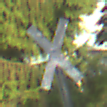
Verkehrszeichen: Andreaskreuz
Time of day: SunriseSunset
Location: Outdoor (Suburban)
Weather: PartlyCloudy
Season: NotSpecified
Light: Natural